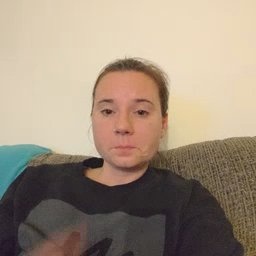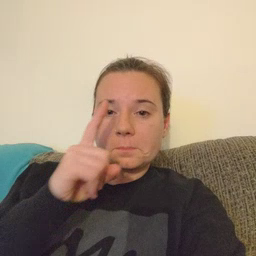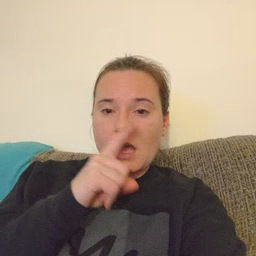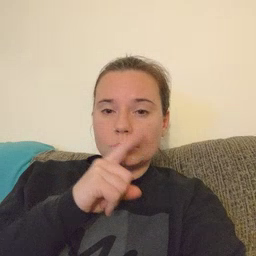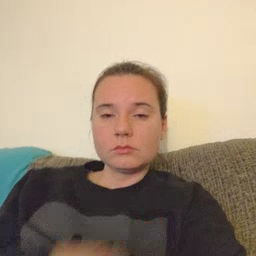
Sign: mouse